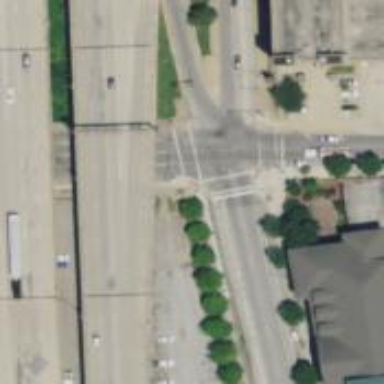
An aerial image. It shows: Marked footway crossing with lines.